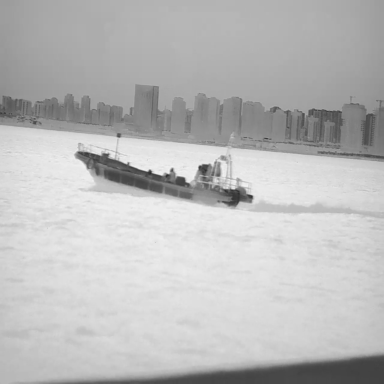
There is a bulk_carrier in the infrared image.